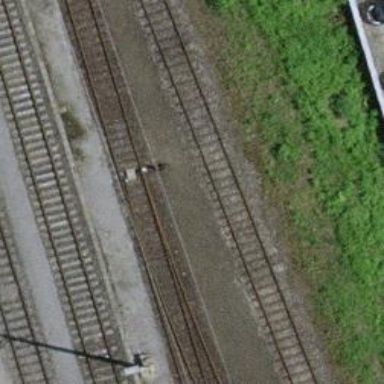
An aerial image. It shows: Railway switch.